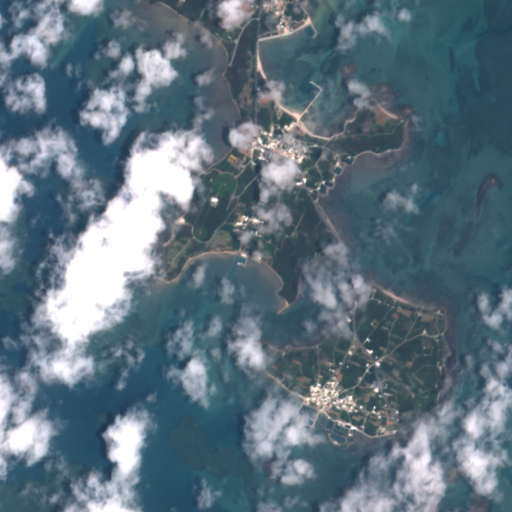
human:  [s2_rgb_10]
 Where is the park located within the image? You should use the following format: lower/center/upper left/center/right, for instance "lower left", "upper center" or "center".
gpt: The park is located in the upper center of the image.
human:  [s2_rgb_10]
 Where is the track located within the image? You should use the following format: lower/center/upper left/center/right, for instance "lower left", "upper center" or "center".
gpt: The track is located in the upper center of the image.
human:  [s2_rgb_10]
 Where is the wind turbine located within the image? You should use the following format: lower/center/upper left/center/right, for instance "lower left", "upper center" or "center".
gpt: The wind turbine is located in the lower right of the image.
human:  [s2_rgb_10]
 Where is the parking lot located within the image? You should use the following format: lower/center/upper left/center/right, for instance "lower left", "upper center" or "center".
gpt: There is no parking lot in the image.